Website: apple
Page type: customer-info-address
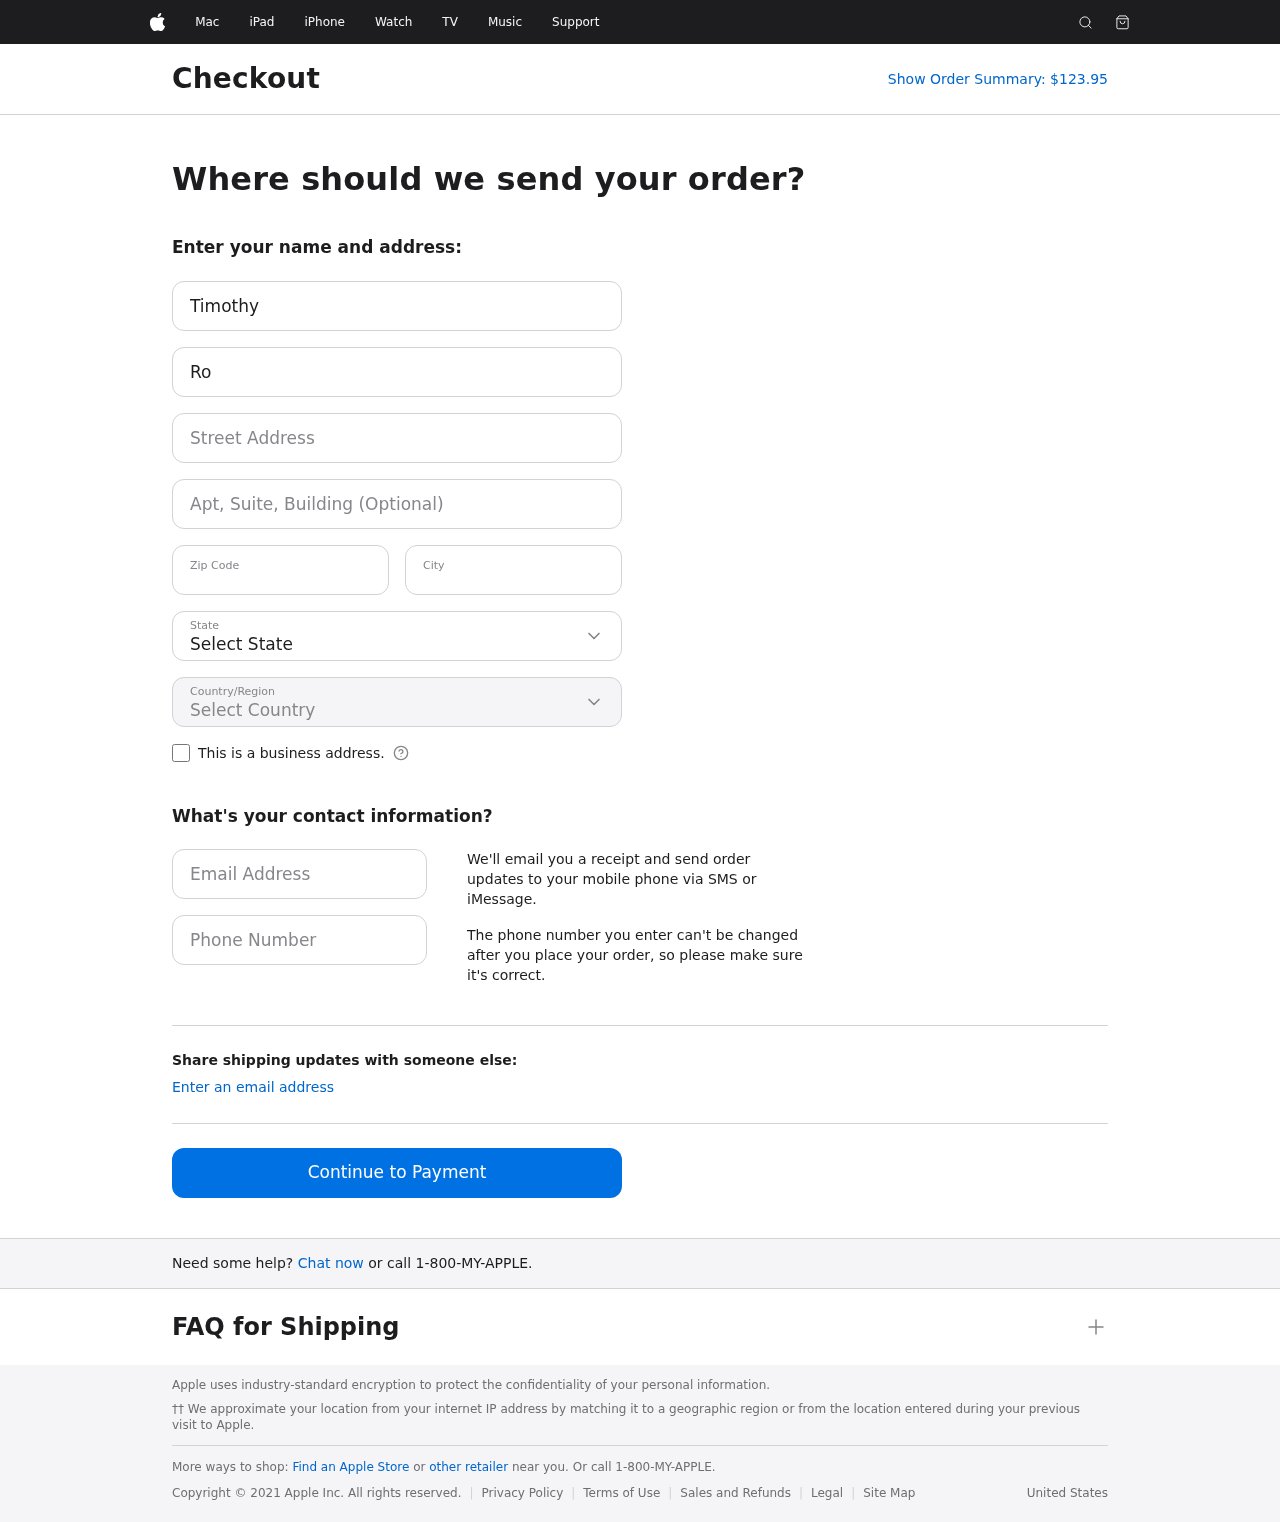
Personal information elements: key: PII_CITY
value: New Lisabury
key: PII_COUNTRY
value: United States
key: PII_EMAIL
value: trobertson@gmail.com
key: PII_FIRSTNAME
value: Timothy
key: PII_LASTNAME
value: Robertson
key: PII_PHONE
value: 3517194779
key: PII_POSTCODE
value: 87424
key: PII_STATE
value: Hawaii
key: PII_STREET
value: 95312 Danielle Junctions Suite 799
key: PII_STREET2
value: Suite 542
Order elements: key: ORDER_TOTAL
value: Show Order Summary: $123.95